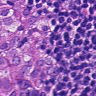
Metastatic tissue present: yes